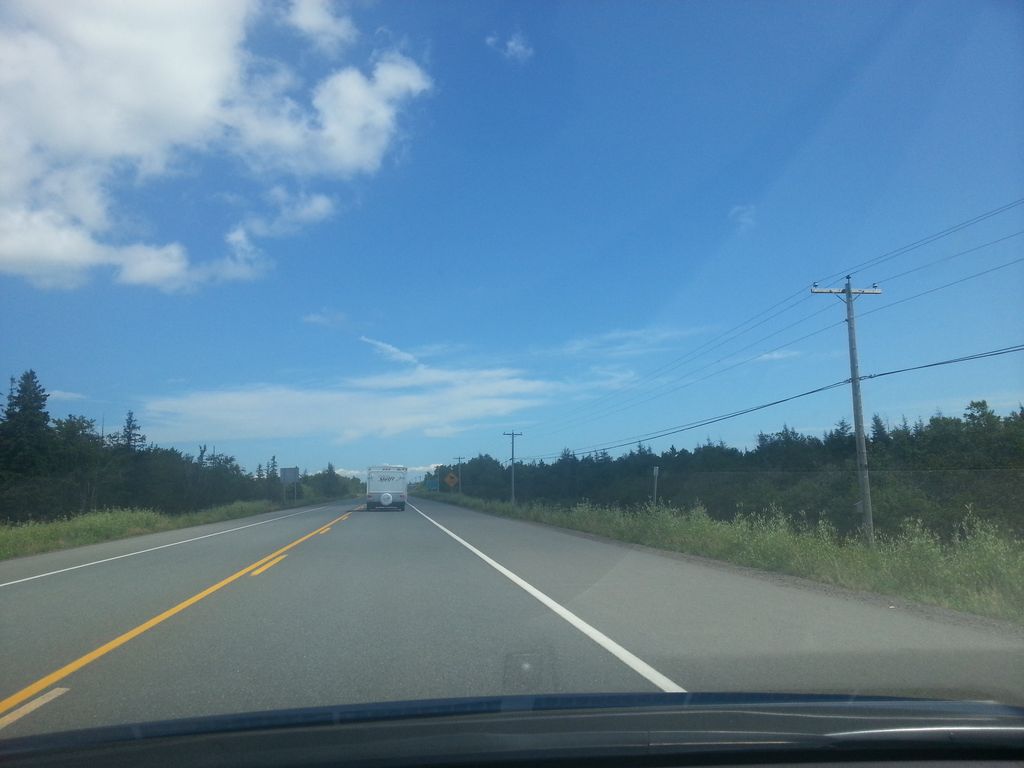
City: charlottetown